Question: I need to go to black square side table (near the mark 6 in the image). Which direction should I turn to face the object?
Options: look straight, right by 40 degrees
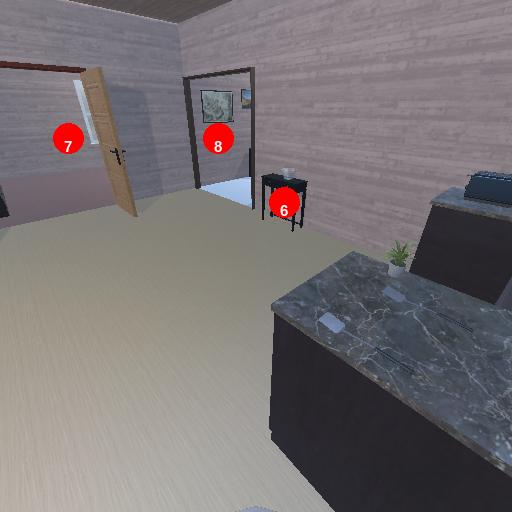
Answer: look straight